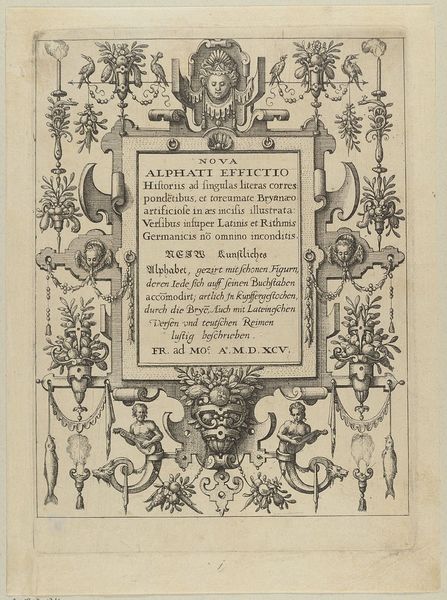
Titel: Titelblatt der Folge &#x201E;Nova Alphati Effictio Historiis'
Künstler: Johann Theodor de Bry
Standort: Hamburg
Institution: Museum für Kunst und Gewerbe Hamburg
Schlagwörter: vogel, rahmen, frucht, schrift, papier, grafik, graphik, kartusche, ornamente, deutsch, fotografie, photographie, maske, druckgraphik, druckgrafik, stich, buchstaben, gestalten, girlanden, fabelwesen, fresko, putten, kupferstich, ungeheuer, verzierungen, fische, amoretten, fruchtkorb, monster, groteske, latein, fabeltier, fabeltiere, alphabet, rollwerk, gerippt, zwitterwesen, monstrum, reproduktionen, blumenornamente, blumengewinde, druckerzeugnisse, schweifwerk, früchte, vögel, tierornamente, ornamentstich, vorlageblätter, schweifgroteske